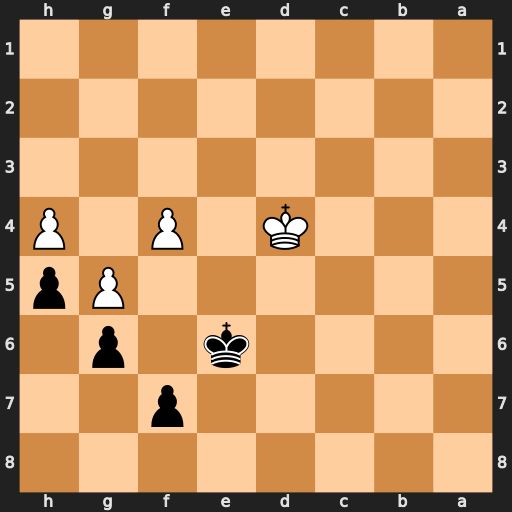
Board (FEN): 8/5p2/4k1p1/6Pp/3K1P1P/8/8/8
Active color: b
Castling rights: -
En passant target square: -
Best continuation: Kf5 Ke3 Kg4